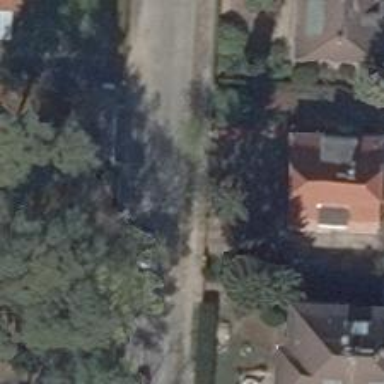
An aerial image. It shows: Residential road with dirt sidewalks on both sides.